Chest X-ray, AP view. Patient: 54 years old, sex M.
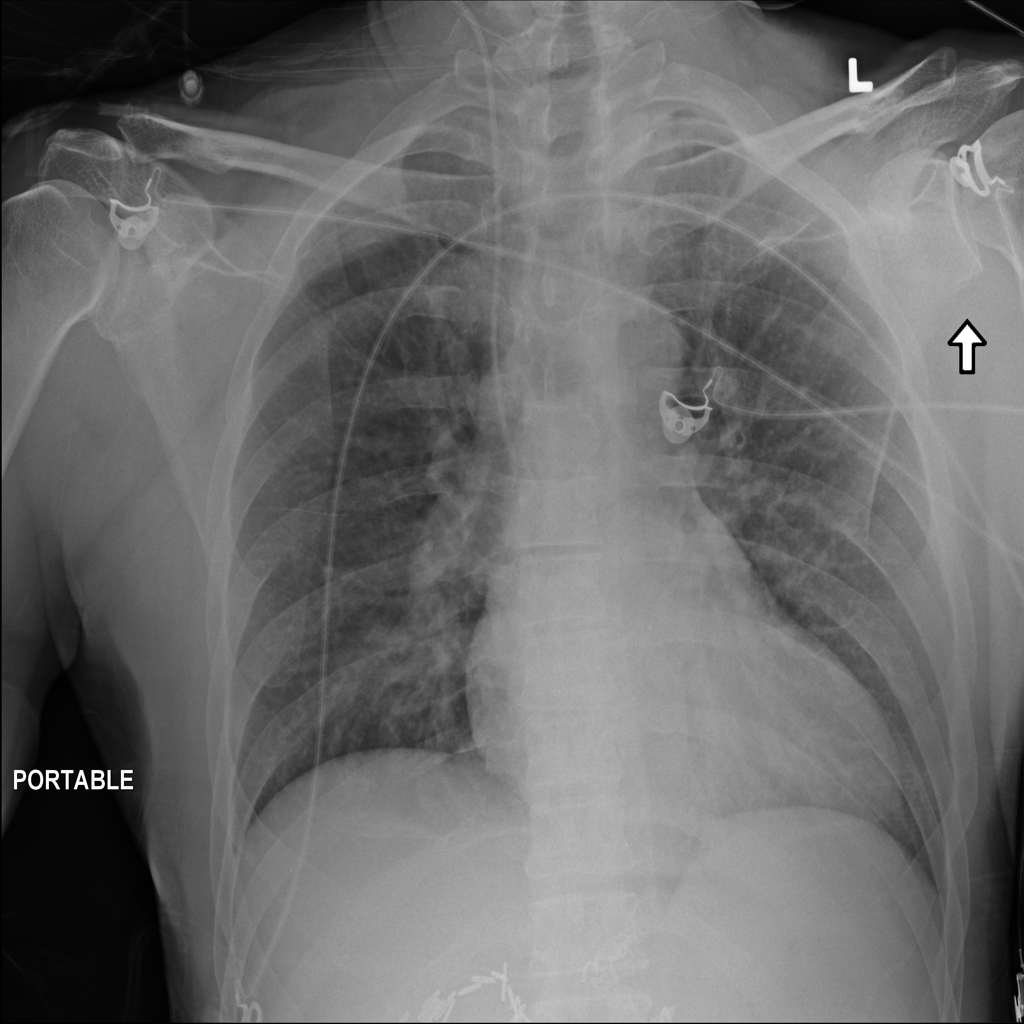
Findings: Edema